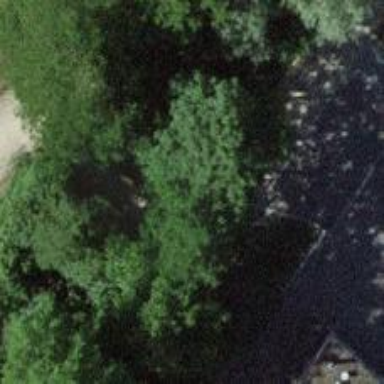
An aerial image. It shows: Path leading to bridge.